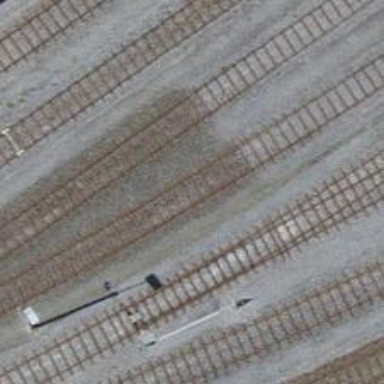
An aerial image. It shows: Railway yard with one track. The railway is electrified with contact line.